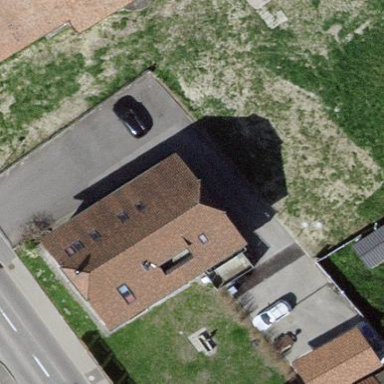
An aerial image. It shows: Detached building with half-hipped roof shape.